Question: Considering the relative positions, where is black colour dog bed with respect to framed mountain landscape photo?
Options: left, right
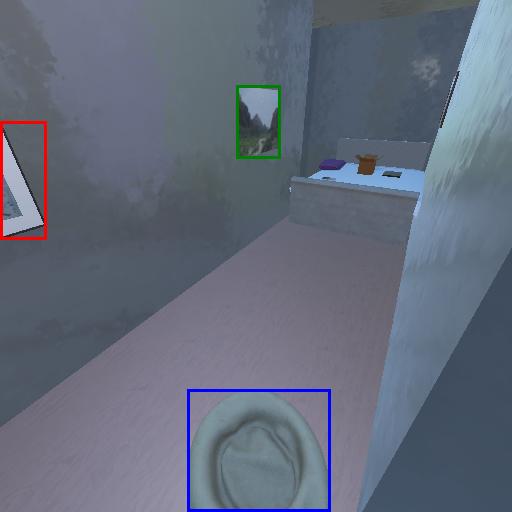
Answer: left